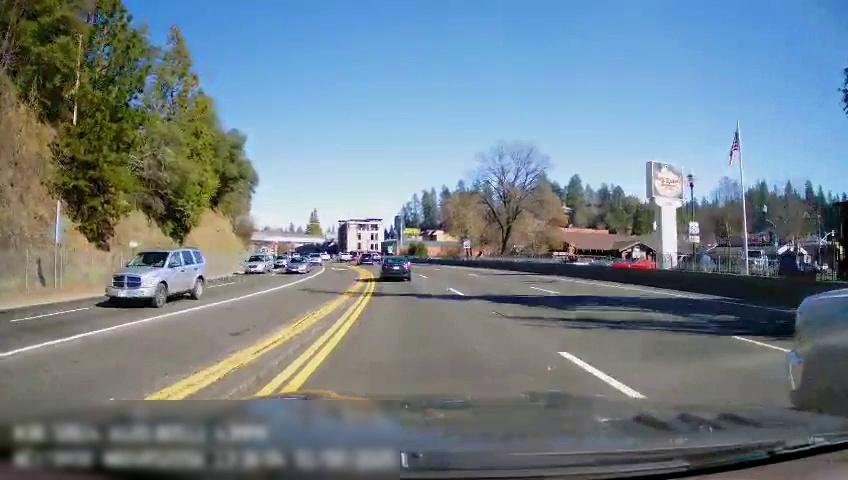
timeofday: Day
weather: Sunny
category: Drivable Space
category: Drivable Space
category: Vehicles | Car
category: Vehicles | Truck
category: Vehicles | Truck
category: Vehicles | SUV
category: Vehicles | Truck
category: Vehicles | Truck
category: Vehicles | SUV
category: Vehicles | SUV
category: Vehicles | Car
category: Vehicles | SUV
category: Vehicles | Car
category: Lanes | Current Lane
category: Lanes | Current Lane
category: Lanes | Alternate Lane
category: Lanes | Alternate Lane
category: Lanes | Opposite Lane
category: Lanes | Opposite Lane
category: Lanes | Opposite Lane